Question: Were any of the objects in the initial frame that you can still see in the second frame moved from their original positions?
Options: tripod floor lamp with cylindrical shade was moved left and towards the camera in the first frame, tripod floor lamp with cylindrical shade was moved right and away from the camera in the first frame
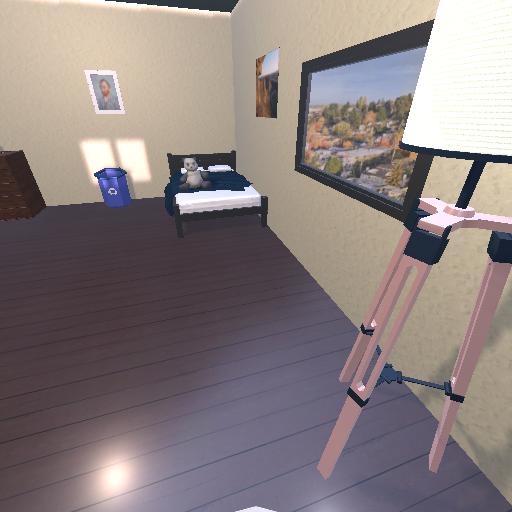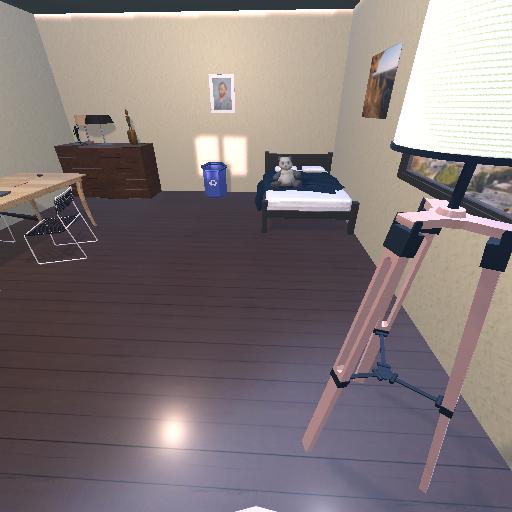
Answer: tripod floor lamp with cylindrical shade was moved left and towards the camera in the first frame